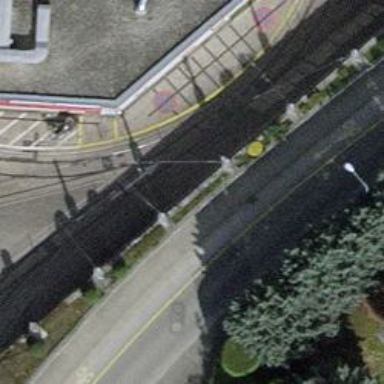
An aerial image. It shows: Service road in tram yard with 1 track. The electrified track has contact line.